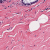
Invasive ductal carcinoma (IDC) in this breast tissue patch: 0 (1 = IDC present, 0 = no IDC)